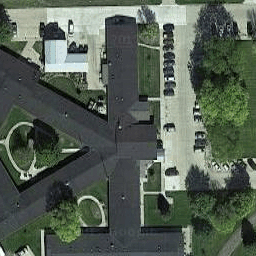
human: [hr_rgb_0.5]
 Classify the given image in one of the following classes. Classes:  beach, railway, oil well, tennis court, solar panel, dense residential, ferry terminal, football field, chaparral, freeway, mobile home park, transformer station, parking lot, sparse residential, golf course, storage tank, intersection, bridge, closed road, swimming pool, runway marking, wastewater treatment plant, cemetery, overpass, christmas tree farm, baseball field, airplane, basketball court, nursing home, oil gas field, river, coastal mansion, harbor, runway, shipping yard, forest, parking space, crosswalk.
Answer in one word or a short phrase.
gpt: nursing home